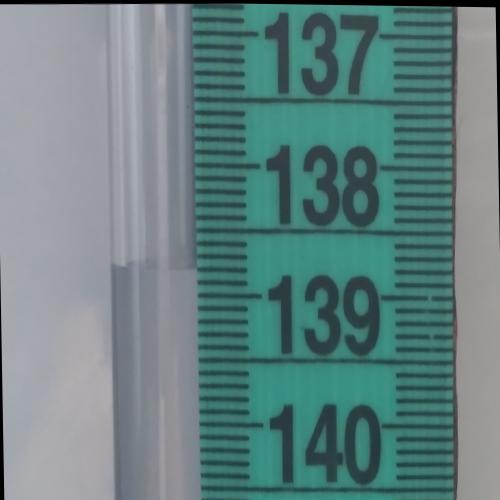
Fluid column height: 138.8 cm